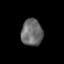
Tissue: skin
Cell type: Epithelial cells
Senescence score: 0.2641
Nuclear area (px): 564
Mean DAPI intensity: 107.168